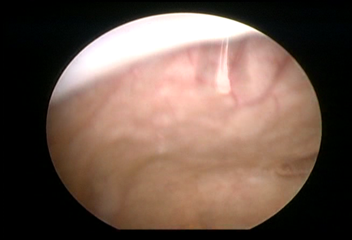
Modality: WLC
Class: Normal mucosa
Bladder cancer association: No